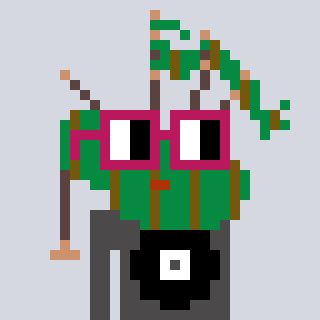
a pixel art character with square dark red glasses, a bagpipe-shaped head and a grayscale-colored body on a cool background